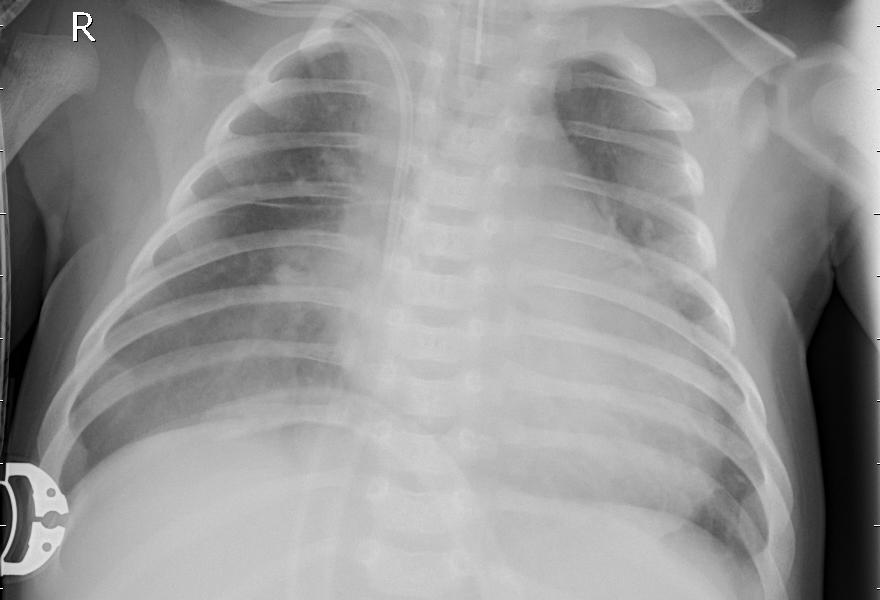
Diagnosis: PNEUMONIA